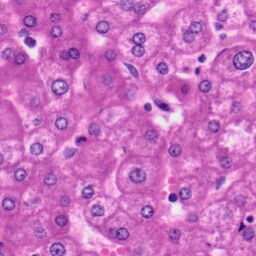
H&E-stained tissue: Liver